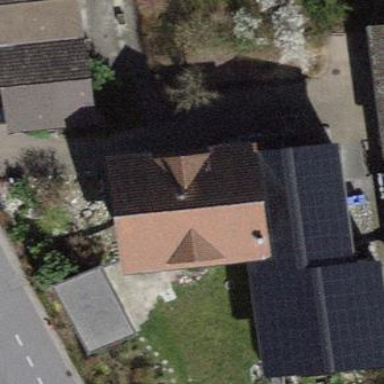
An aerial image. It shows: Building with tile roof.